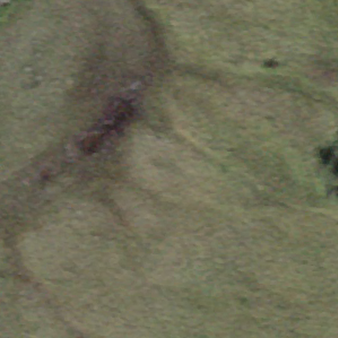
Label: other